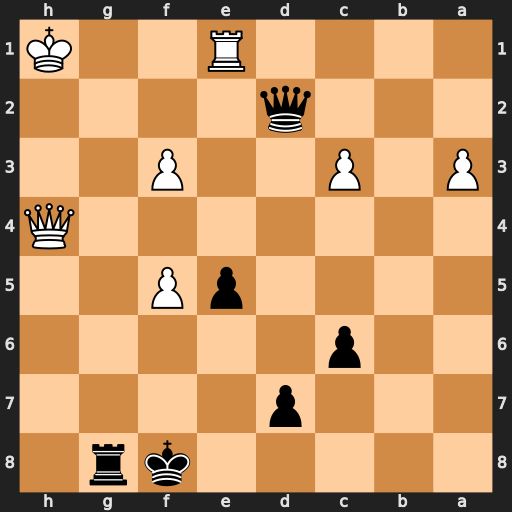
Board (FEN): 5kr1/3p4/2p5/4pP2/7Q/P1P2P2/3q4/4R2K
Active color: b
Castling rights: -
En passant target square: -
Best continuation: Qg2#